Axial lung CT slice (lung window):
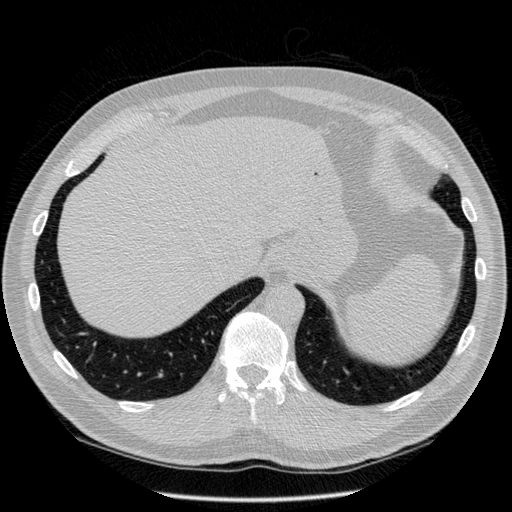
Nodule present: no